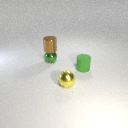
small yellow metal sphere to the right of small green metal sphere